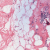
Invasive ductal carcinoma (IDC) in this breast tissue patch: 0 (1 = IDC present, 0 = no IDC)